The plot shows how the frequency content of a bearing vibration signal evolves over time (STFT spectrogram). Classify the bearing condition as one of: normal, inner_race, outer_race, ball.
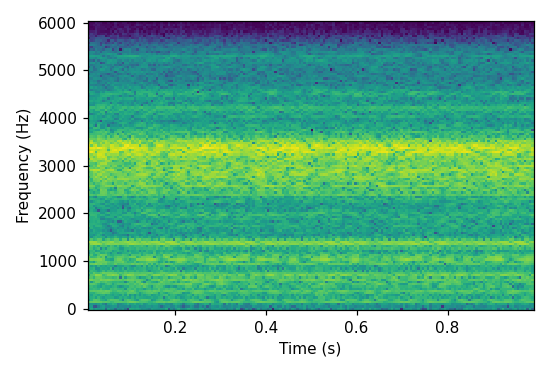
Answer: ball